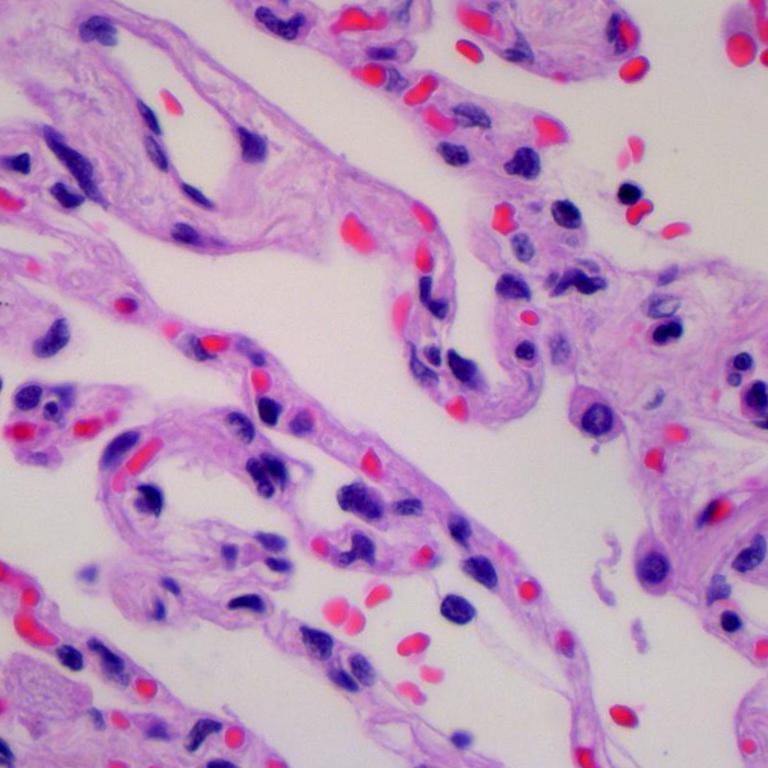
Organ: lung
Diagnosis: benign